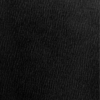
Label: dusty